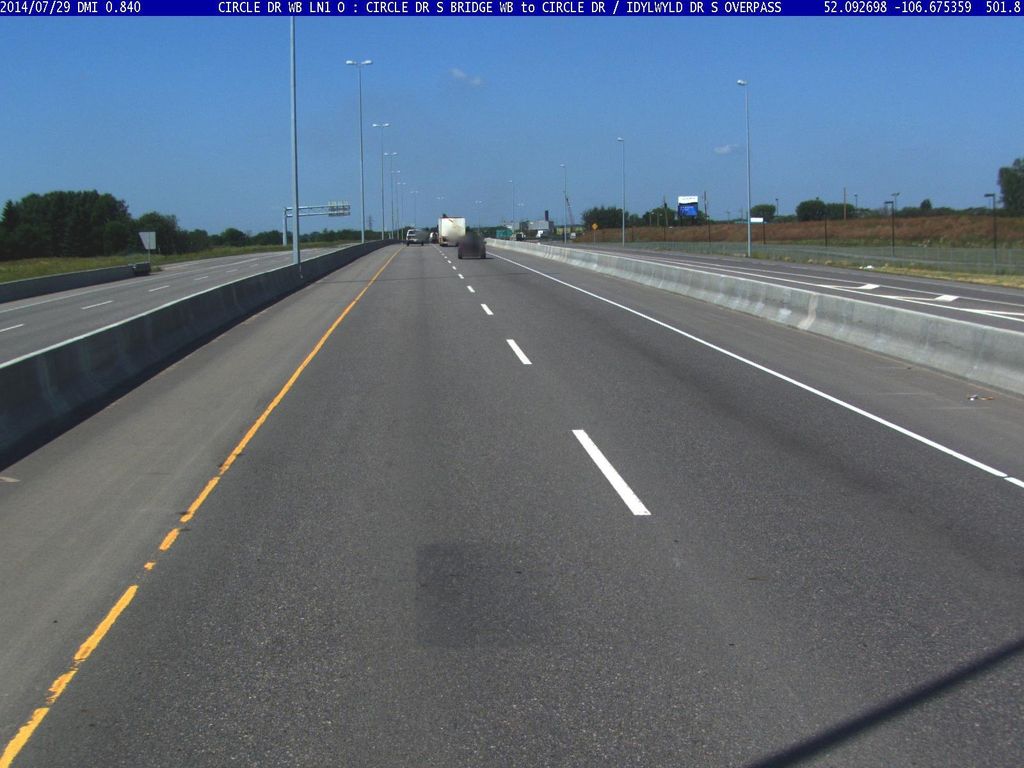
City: saskatoon